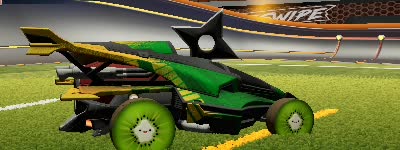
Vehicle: aftershock